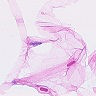
Metastatic tissue present: no